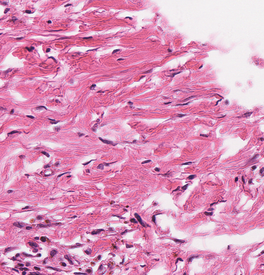
Tumor epithelial tissue: no
Tumor-associated stroma tissue: yes
Normal tissue: no